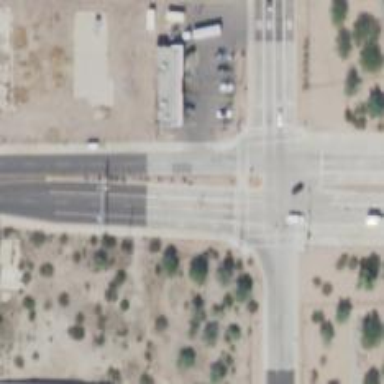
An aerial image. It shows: Solid stop line on the road.